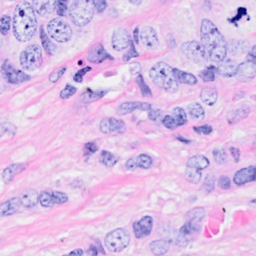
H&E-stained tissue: Breast